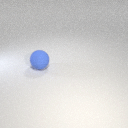
large blue rubber sphere